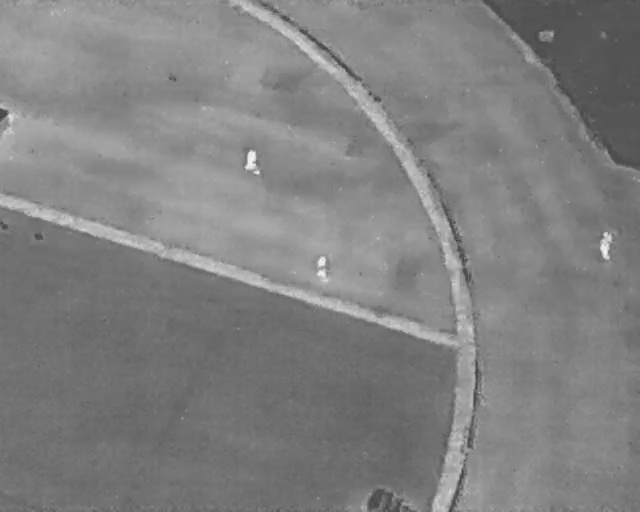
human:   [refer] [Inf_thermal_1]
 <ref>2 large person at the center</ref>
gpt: <box>[[36, 29, 41, 33, 2], [48, 50, 52, 53, 2]]</box>

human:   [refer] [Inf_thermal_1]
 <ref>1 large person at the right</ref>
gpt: <box>[[92, 46, 97, 49, 2]]</box>